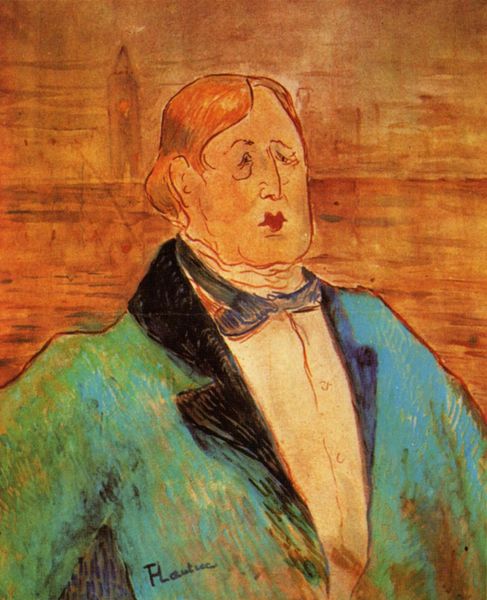
Titel: Porträt des Oscar Wilde
Künstler: Henri de Toulouse-Lautrec
Standort: Beverly Hills (California)
Institution: Sammlung Conrad H. Lester
Schlagwörter: blau, gemälde, mann, grün, stadt, braun, frankreich, frau, frisur, hintergrund, mund, nase, ohr, orange, schwarz, toulouse lautrec, türkis, gebäude, rot, expressionismus, schleife, alt, anzug, hemd, jacke, augen, falten, gesicht, kragen, mensch, samt, bildnis, hals, portrait, porträt, signatur, kirche, haare, mantel, person, lippen, locke, scheitel, schminke, turm, frack, karikatur, dick, streng, uhr, knöpfe, fliege, jackett, revers, sakko, selbstporträt, tränensäcke, jacket, fett, kontur, verkniffen, karrikatur, augenringe, selbstbildnis, lautrec, toulouse, biedermeier, schlips, blaugrün, dandy, aufschlag, turmuhr, verlebt, kropf, extravagant, kussmund, auguste rodin, gewelltes haar, oscar wilde, chick, hemdbrust, 1890, schnösel, breite frau, traurige augen, bildnis#, flautuc